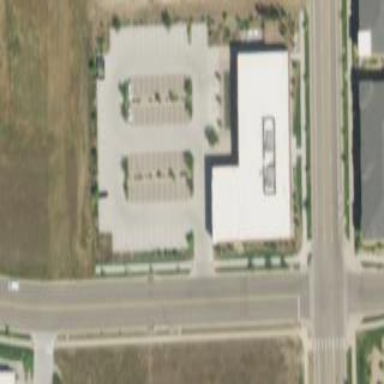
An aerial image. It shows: Parking area with surface.